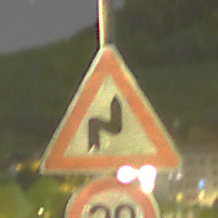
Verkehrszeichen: DoppelkurveRechts
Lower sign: Geschwindigkeit20
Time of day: Night
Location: Outdoor (Urban)
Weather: PartlyCloudy
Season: NotSpecified
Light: Artificial